Field crop: maize
Growth stage: 2
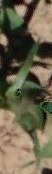
Species: maize